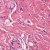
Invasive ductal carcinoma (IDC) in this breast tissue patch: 0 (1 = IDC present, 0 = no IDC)